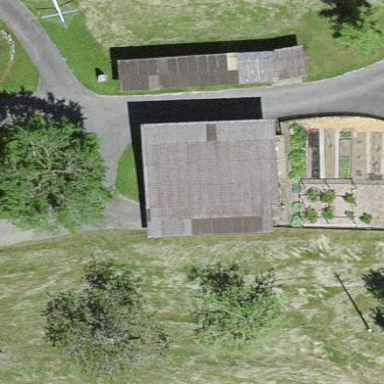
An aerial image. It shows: Shed.